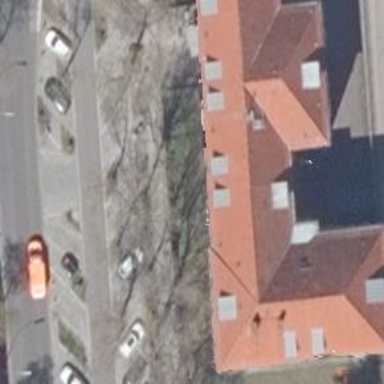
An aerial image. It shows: Police building.